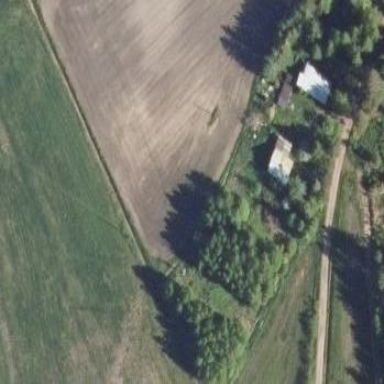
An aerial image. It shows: Farmyard area.